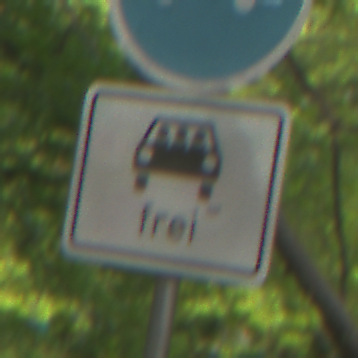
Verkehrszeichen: MehrfachbesetzePersonenkraftwagenFrei
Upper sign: Busssonderstreifen
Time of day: MorningAfternoon
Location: Outdoor (RoadRail)
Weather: Clear
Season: NotSpecified
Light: Natural